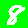
Digit: 8